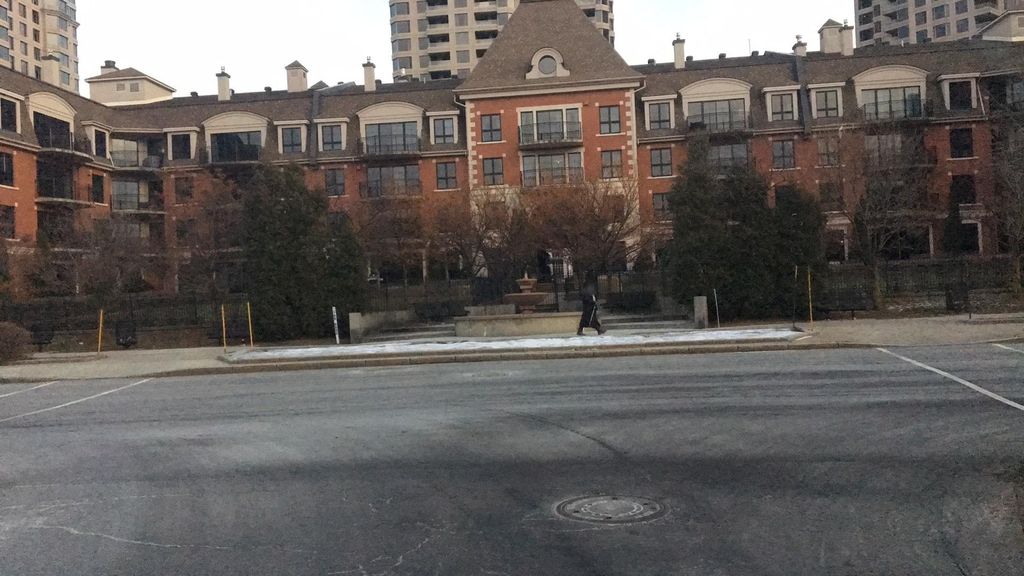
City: montreal